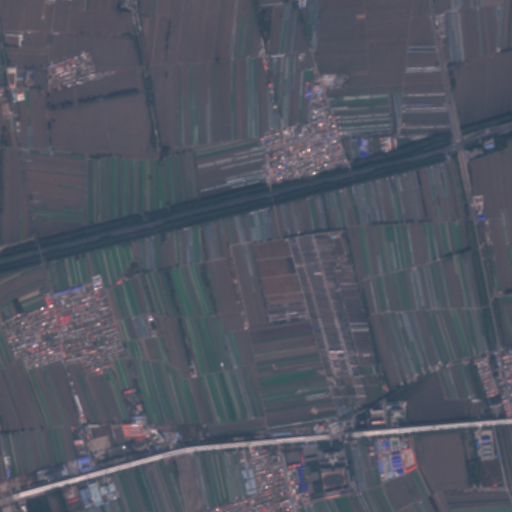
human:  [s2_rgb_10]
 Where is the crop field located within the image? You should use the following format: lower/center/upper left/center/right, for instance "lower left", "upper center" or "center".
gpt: The crop field is located in the upper left of the image.
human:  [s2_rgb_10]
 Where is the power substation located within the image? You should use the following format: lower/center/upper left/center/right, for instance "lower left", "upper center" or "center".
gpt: The power substation is located in the upper left of the image.
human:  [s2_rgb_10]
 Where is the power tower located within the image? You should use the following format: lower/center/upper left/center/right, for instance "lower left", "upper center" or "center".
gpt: The power tower is located in the lower left of the image.
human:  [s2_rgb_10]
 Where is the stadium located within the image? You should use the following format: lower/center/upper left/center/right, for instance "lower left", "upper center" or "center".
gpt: The stadium is located in the lower right of the image.
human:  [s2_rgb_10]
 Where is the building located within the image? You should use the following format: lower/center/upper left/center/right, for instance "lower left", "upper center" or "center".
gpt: There is no building in the image.